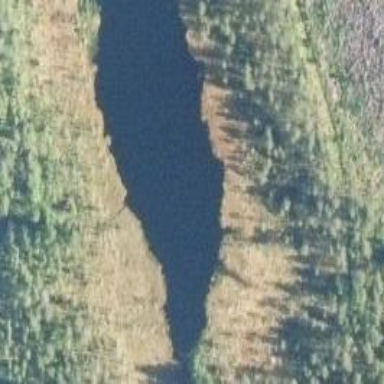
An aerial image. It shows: Beautiful lake surrounded by nature.